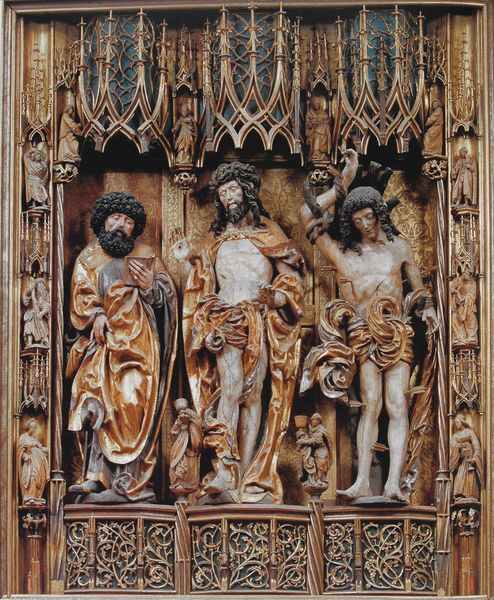
Titel: Hochaltar, Mittelschrein
Künstler: Meister der Pulkauer Altarskulpturen
Standort: Pulkau (Niederösterreich)
Institution: Wallfahrts- und Filialkirche zum Kostbaren Blut Christi
Schlagwörter: blau, dunkel, körper, lendenschurz, mann, umhang, weiß, menschen, braun, bunt, haar, hell, holz, mitte, männer, orange, schmuck, schwarz, säule, säulen, tuch, ornament, bart, bärte, architektur, arm, arme, johannes, kleidung, mensch, rahmen, gesten, zweige, kirche, figur, gewand, gold, haare, mantel, drei, gewänder, gotik, krone, locken, ranken, skulptur, statue, relief, farbig, figuren, detail, ornamente, faltenwurf, halbnackt, plastik, foto, fotografie, photographie, lende, lendentuch, buch, vergoldet, kreuz, religion, seil, dieb, kranz, altar, hochaltar, schnitzerei, photo, mittel, skulpturen, plastiken, statuen, farbfoto, gotisch, christus, jesus, kreuzigung, wundmal, wundmale, leiden, mittelalter, priester, segen, baldachin, heilige, gefasst, kirchlich, jünger, zeige, ziseliert, fassung, schrein, sakral, verzierungen, dornenkrone, vorlesen, geschnitzt, schnitzen, schnitzwerk, masswerk, tryptichon, flechtwerk, skultpur, fialen, tabernakel, ausstattung, inventar, gesprenge, altaraufsatz, retabel, schnitzaltar, schnitzkunst, apostel, sebastian, gefesselt, stephanus, kunstvoll, andreas, riemenschneider, holzschnitzerei, astwerk, gotischer schnitzaltar, stefan, heilie, afro, schniterei, gesis, keine ahnung was das sein soll